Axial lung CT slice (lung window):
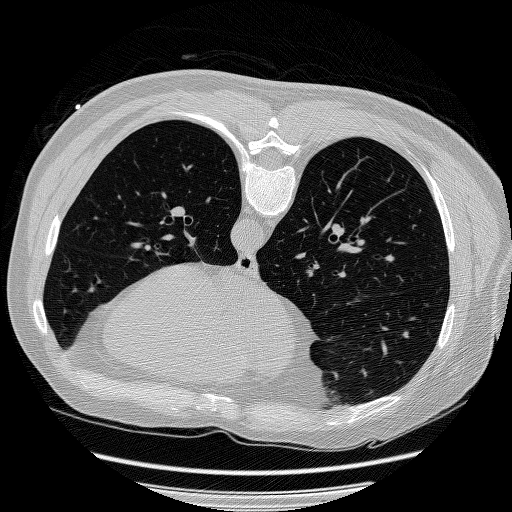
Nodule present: no